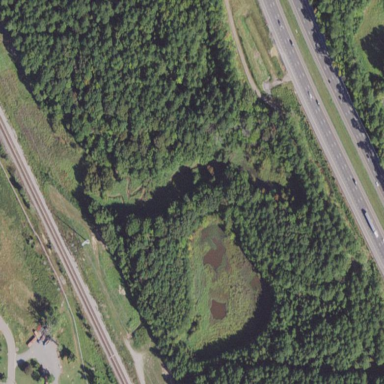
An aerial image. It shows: Pond with natural water.